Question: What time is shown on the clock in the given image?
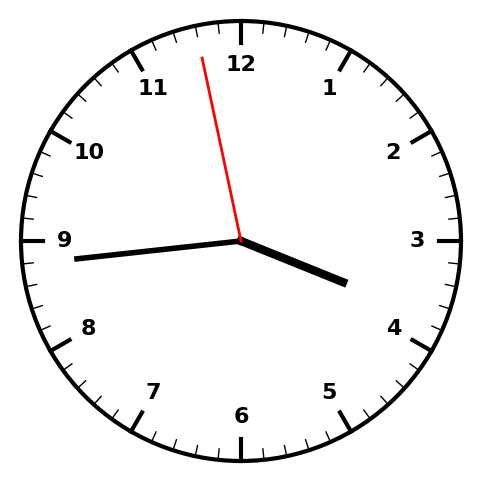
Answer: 03:43:58